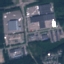
Label: Industrial